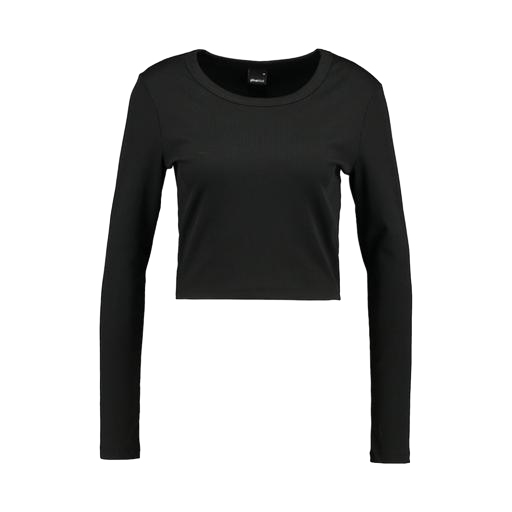
black women's long sleeve t-shirt, black long-sleeve crop top, black long sleeved crop top, white background